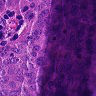
Metastatic tissue present: yes